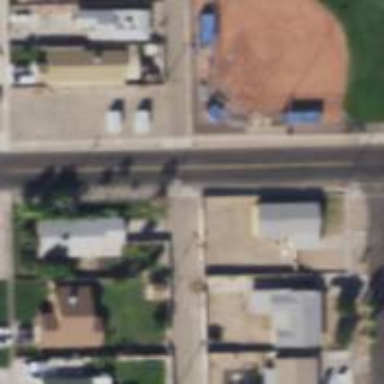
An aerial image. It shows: Alley classified as service road.